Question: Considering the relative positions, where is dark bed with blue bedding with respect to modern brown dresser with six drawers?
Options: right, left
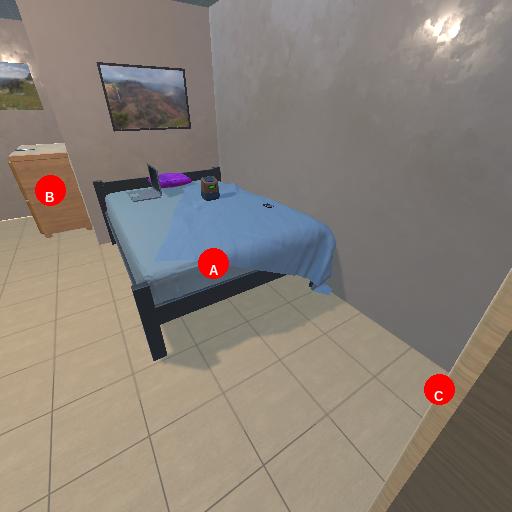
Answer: right